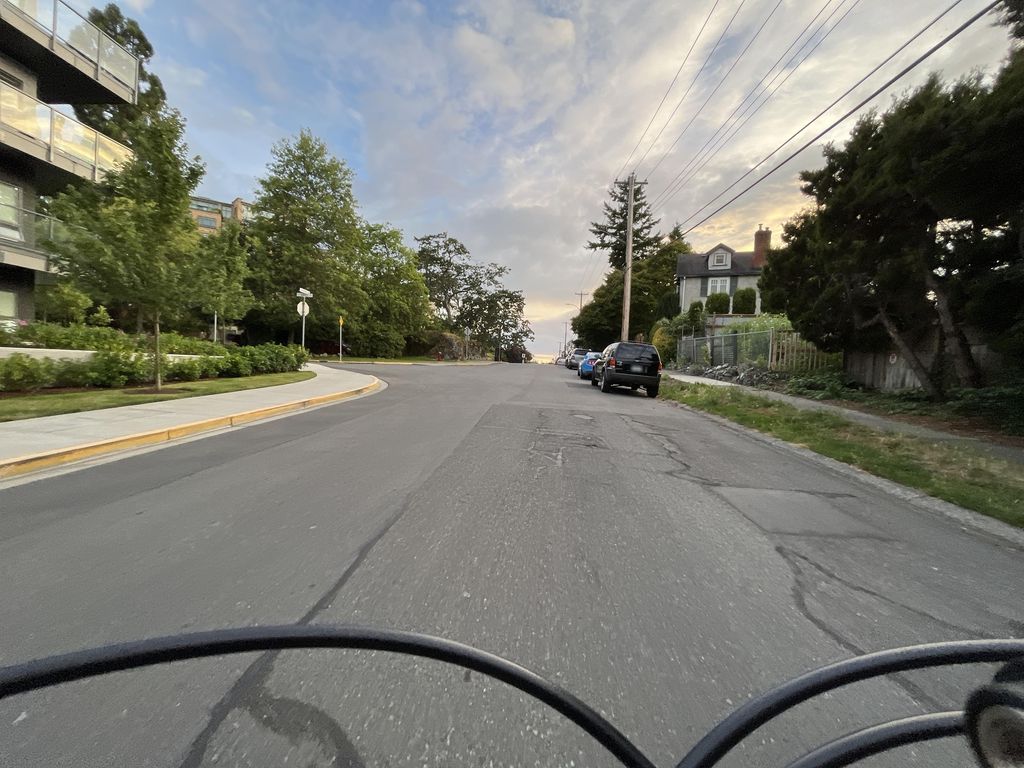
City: victoria